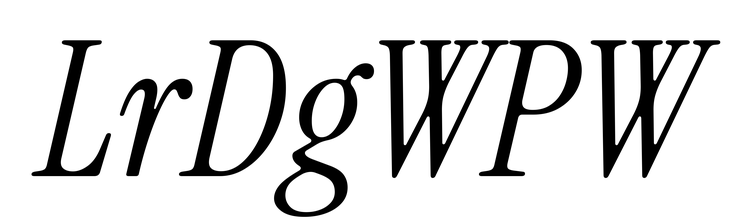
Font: InstrumentSerif-Italic